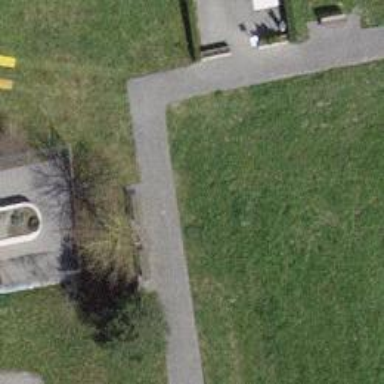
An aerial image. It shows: Bench.